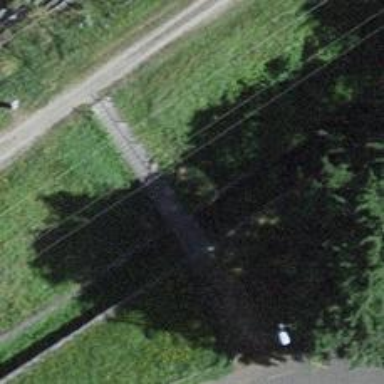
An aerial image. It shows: Concrete path bridge.